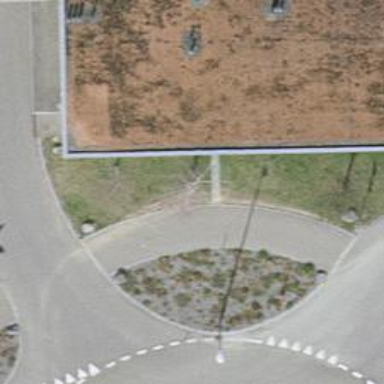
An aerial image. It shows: Sidewalk along the footway.